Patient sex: M
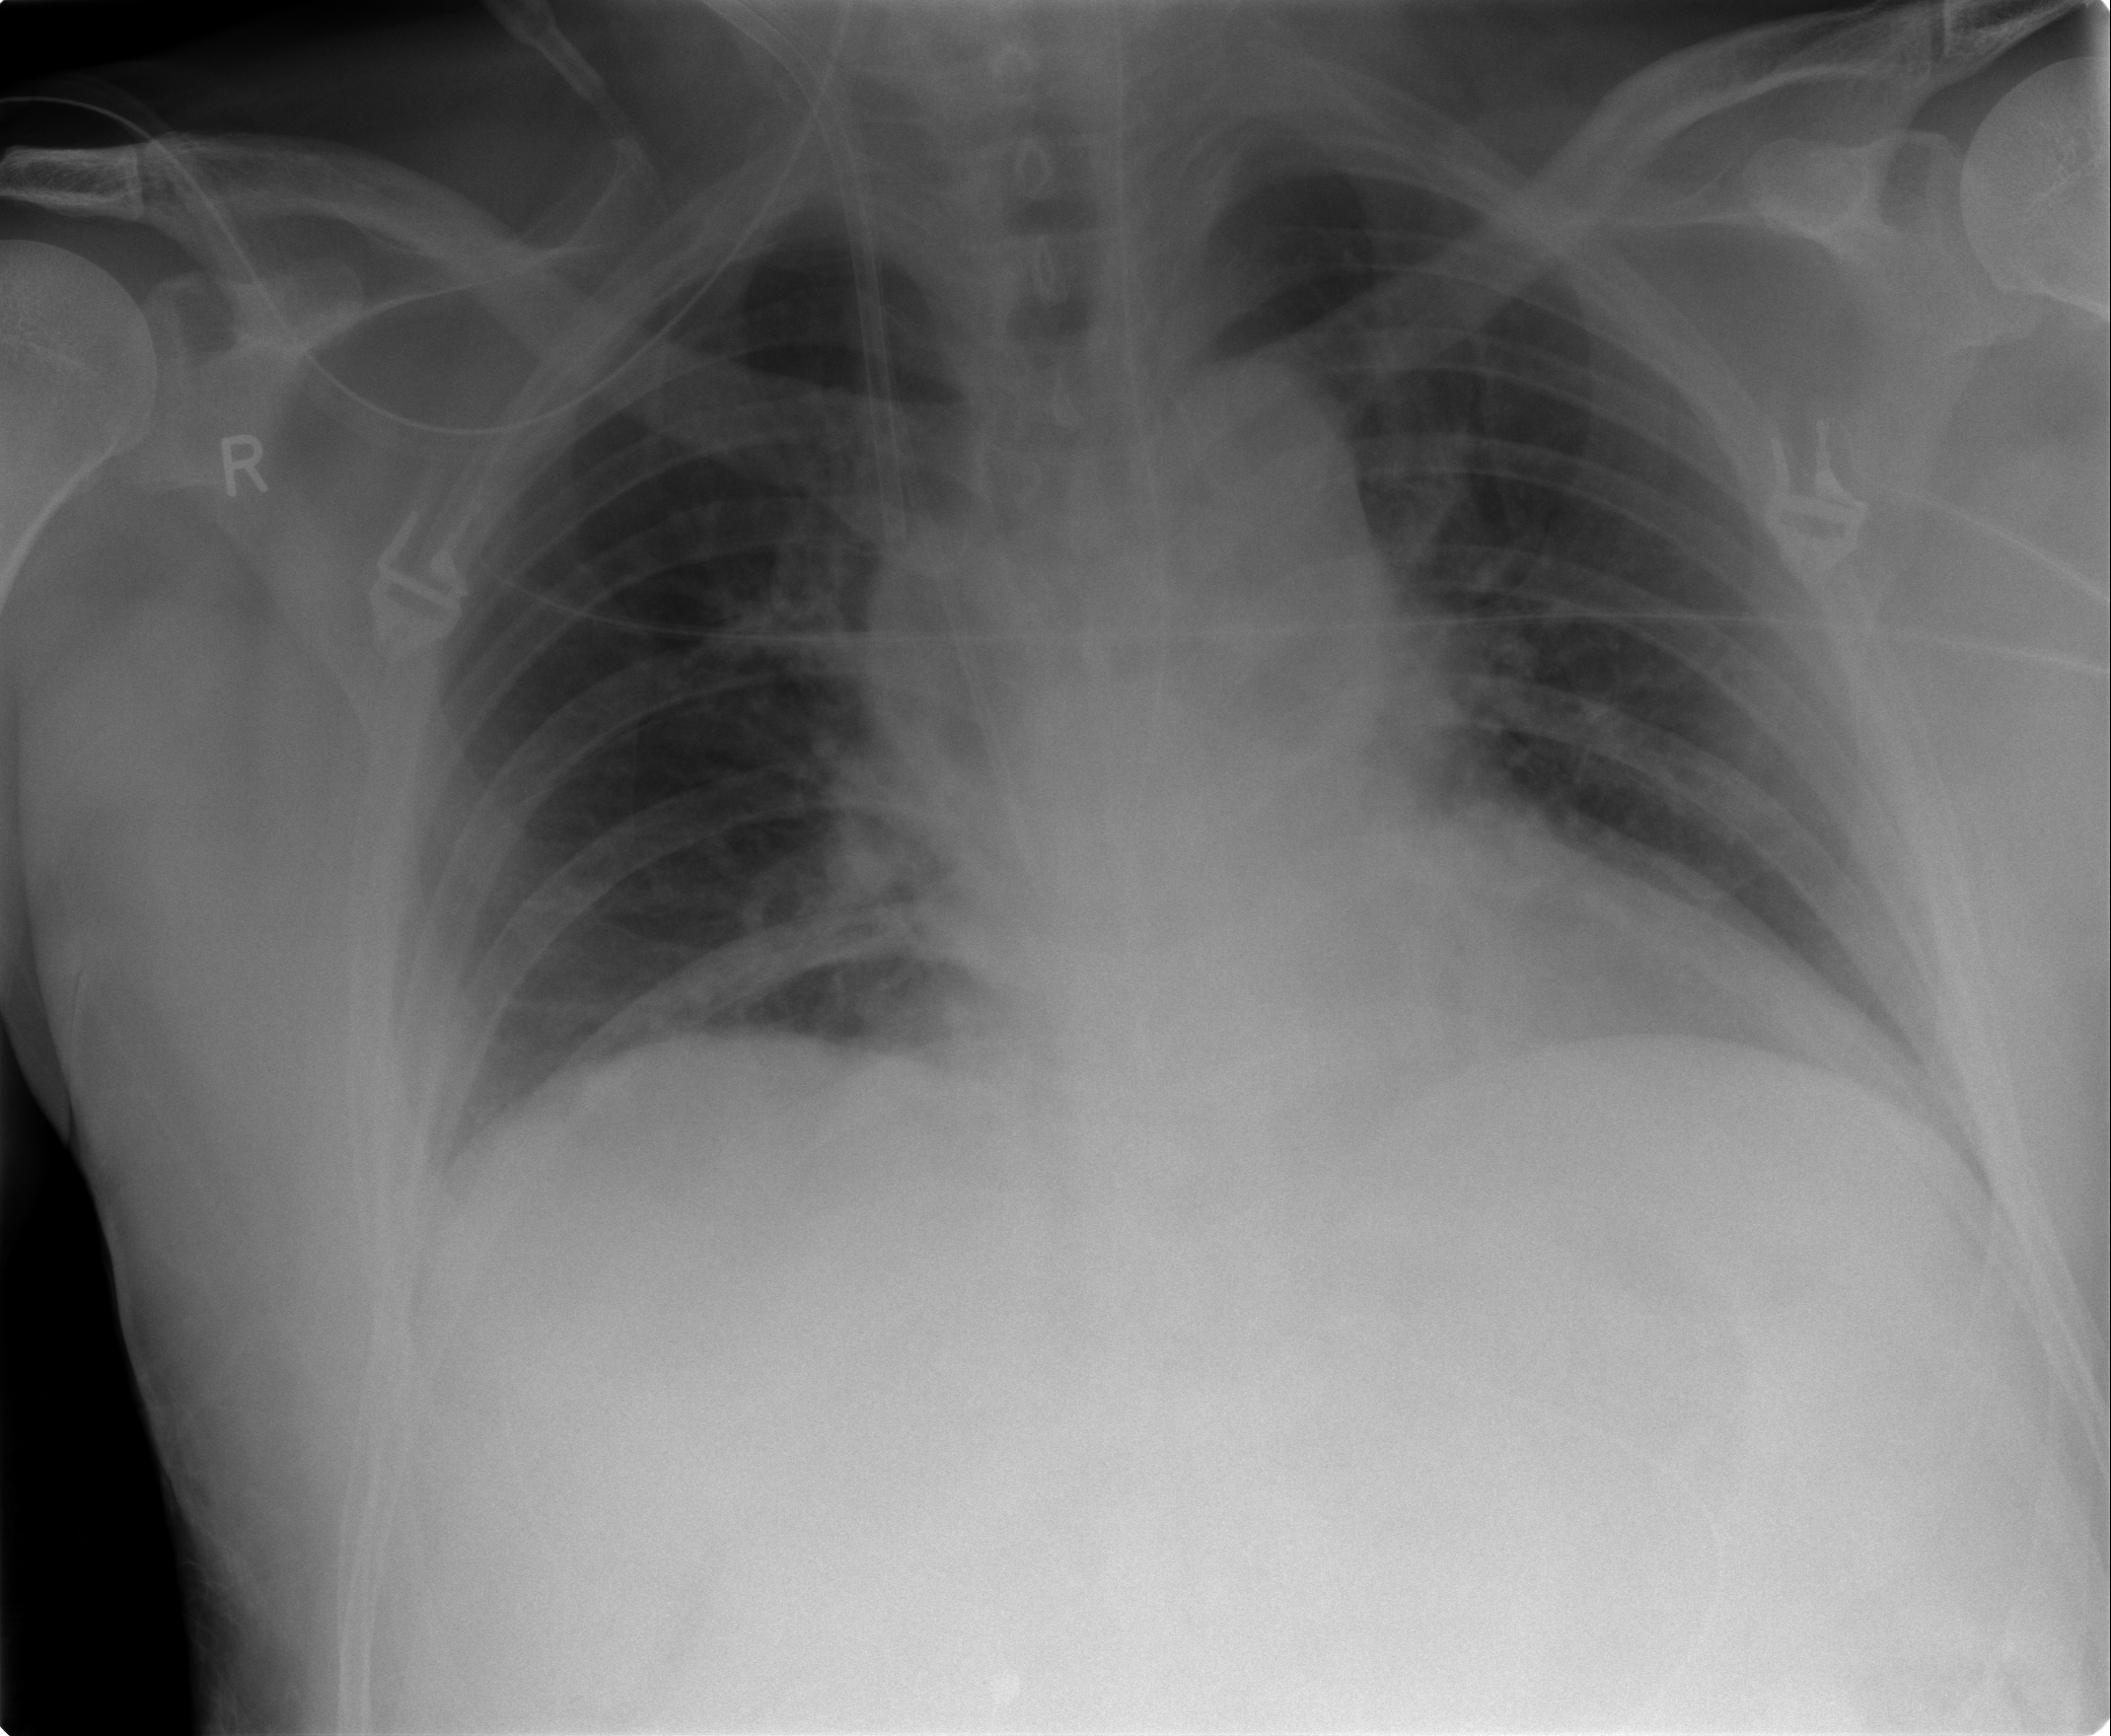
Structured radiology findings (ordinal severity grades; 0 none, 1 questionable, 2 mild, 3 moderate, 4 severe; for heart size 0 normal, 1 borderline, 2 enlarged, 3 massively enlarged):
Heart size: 0
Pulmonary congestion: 1
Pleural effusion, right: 0
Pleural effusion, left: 0
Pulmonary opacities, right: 0
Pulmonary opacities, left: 0
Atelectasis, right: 2
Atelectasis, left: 2